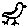
Label: bird